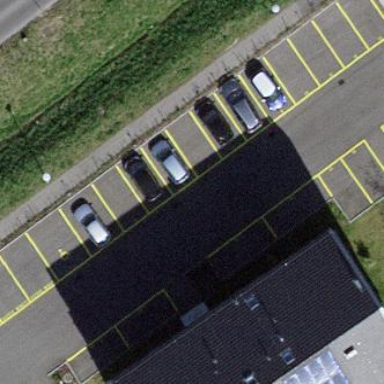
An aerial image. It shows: Parking area.